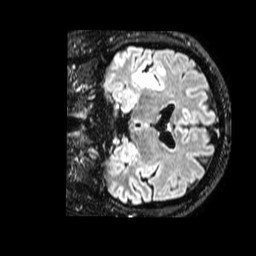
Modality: FLAIR
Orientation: coronal
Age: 51
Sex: male
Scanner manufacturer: philips
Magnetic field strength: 1.5 T
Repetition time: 4.8 s
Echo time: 0.3367 s